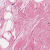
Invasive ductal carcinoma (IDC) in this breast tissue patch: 0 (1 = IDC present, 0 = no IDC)